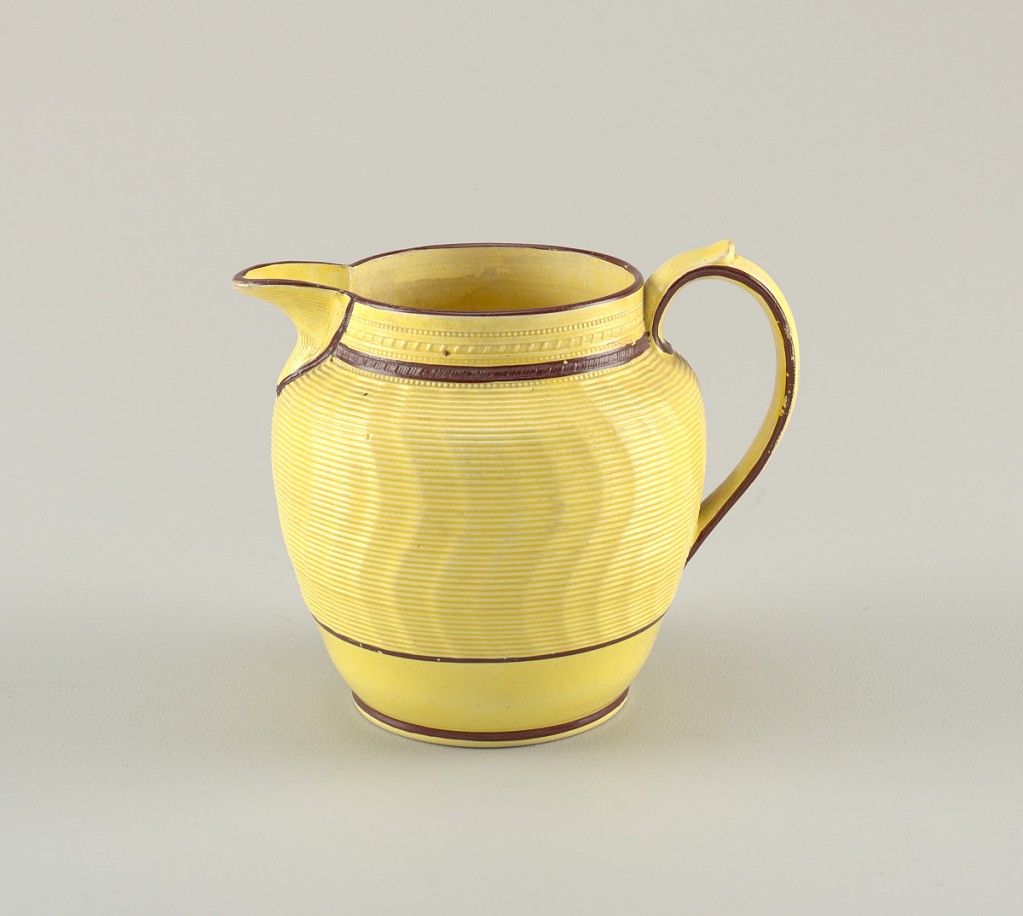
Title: Pitcher
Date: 18th–mid-19th century
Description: Brown borders, ribbed body